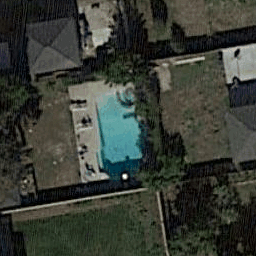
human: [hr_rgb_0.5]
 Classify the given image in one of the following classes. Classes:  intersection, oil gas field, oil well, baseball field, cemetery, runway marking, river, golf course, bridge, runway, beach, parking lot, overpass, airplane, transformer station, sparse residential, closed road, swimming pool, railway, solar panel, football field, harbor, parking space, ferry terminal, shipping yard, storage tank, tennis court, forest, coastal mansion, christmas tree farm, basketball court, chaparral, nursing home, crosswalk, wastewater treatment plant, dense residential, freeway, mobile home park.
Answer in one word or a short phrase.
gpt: swimming pool